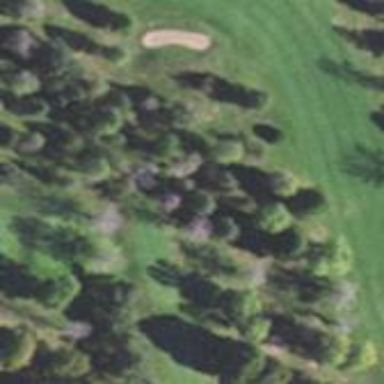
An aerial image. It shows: Golf fairway in the image.